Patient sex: F
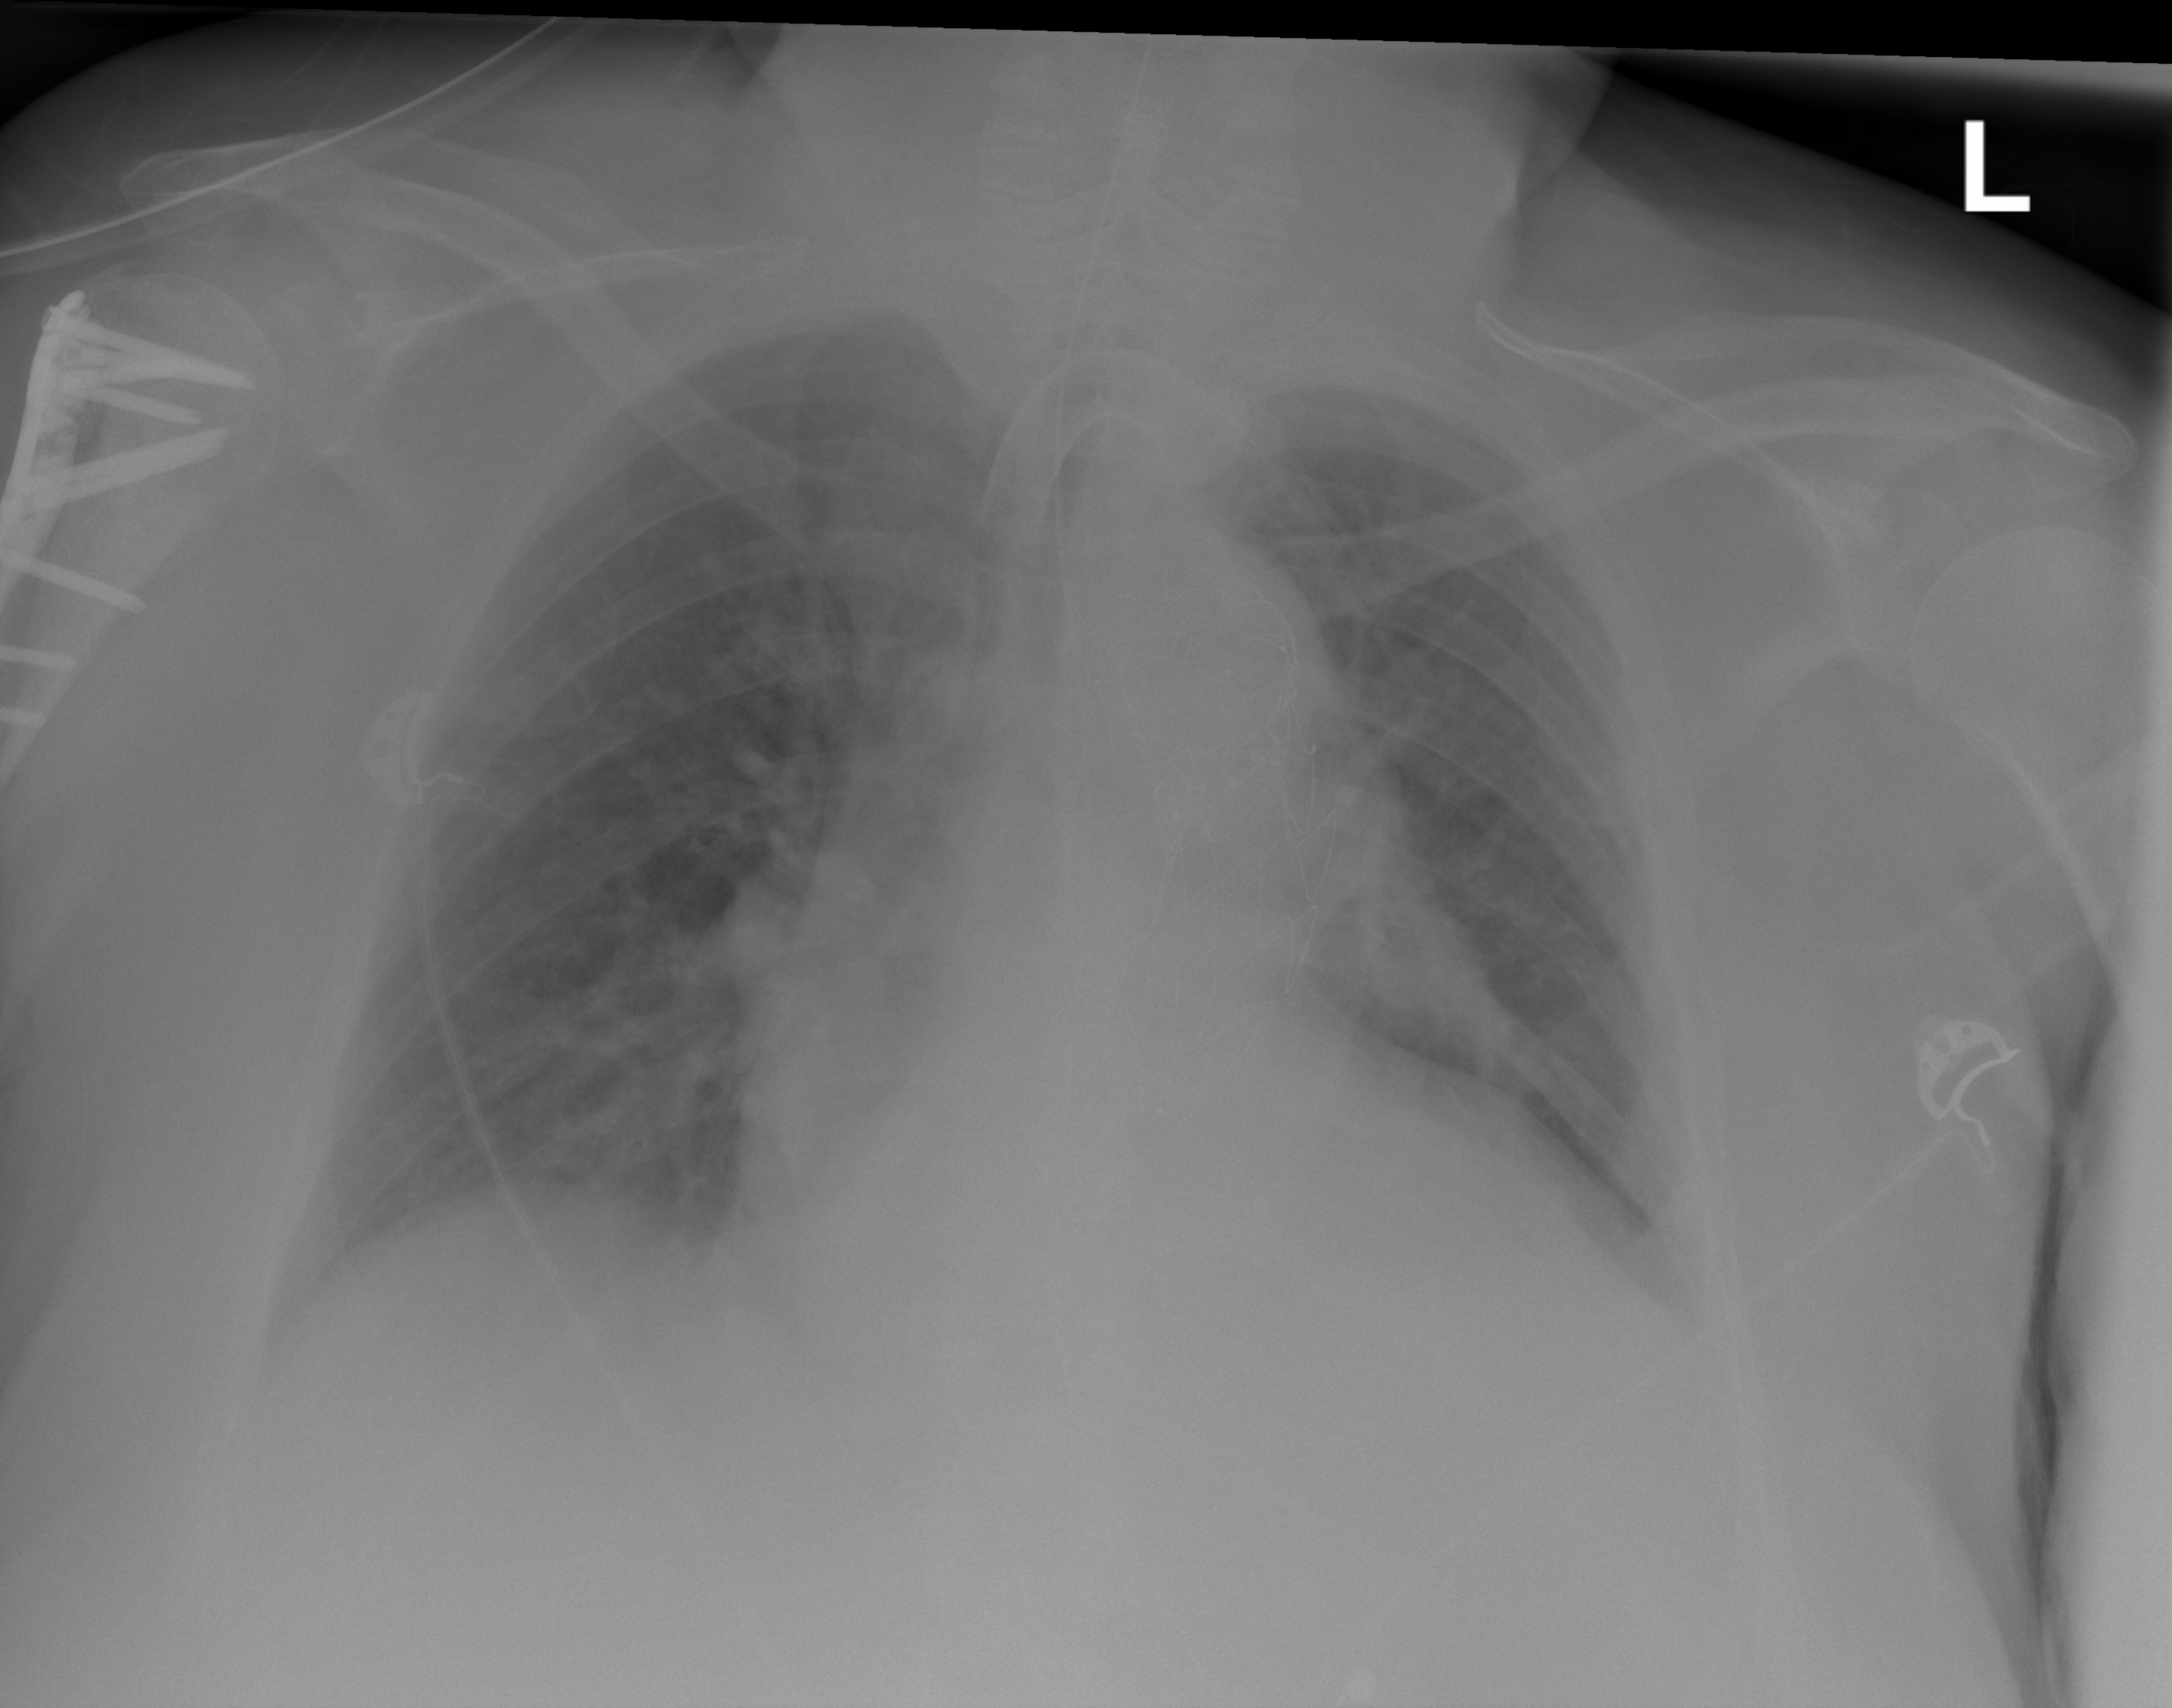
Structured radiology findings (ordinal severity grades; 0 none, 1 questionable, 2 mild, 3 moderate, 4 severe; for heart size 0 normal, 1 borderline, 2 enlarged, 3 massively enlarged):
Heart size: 2
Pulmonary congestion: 2
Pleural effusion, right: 0
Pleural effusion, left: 1
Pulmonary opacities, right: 2
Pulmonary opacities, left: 0
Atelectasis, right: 0
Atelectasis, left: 0